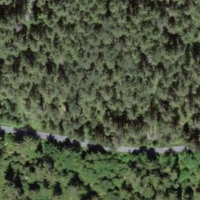
EUNIS habitat code: 43
Species observed at this site:
Gonepteryx rhamni
Campanula barbata